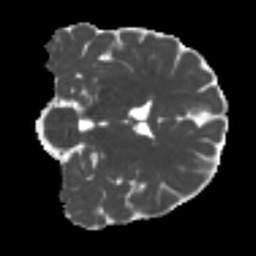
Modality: MD
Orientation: coronal
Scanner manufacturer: siemens
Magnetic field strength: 3 T
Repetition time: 4 s
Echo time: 0.0594 s